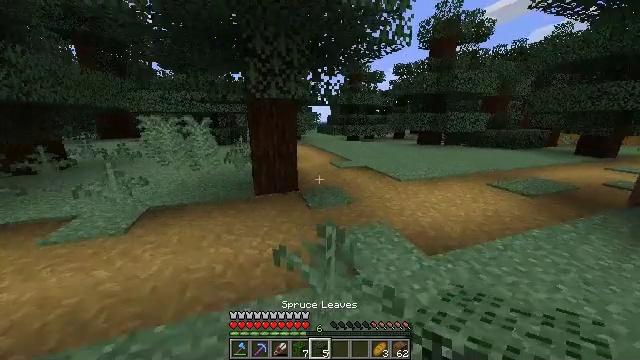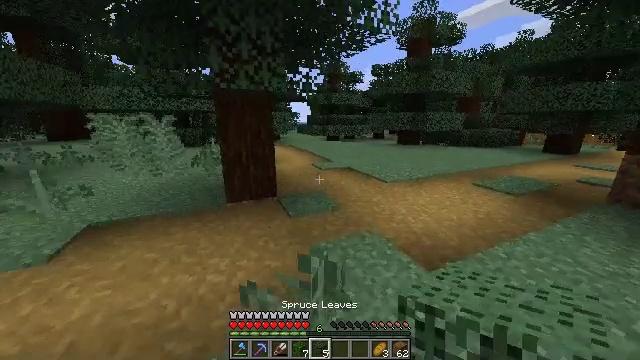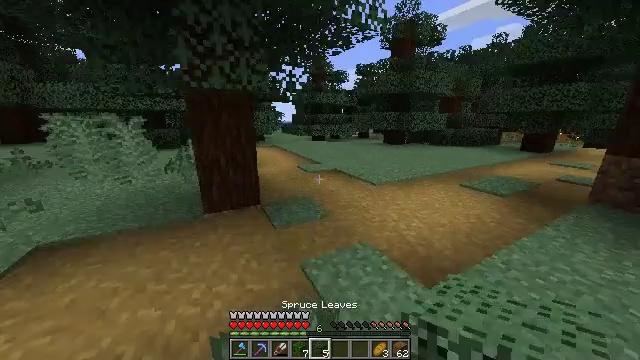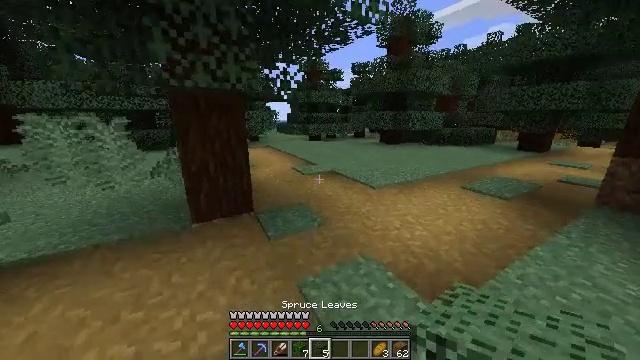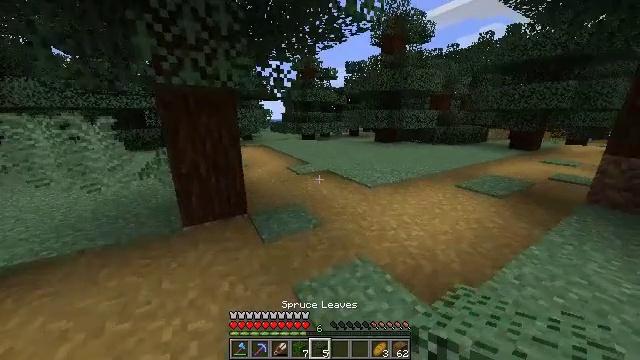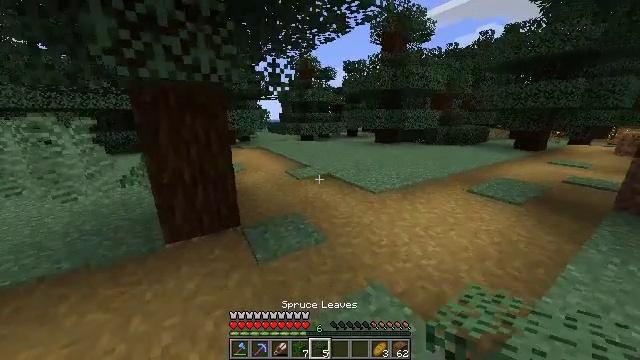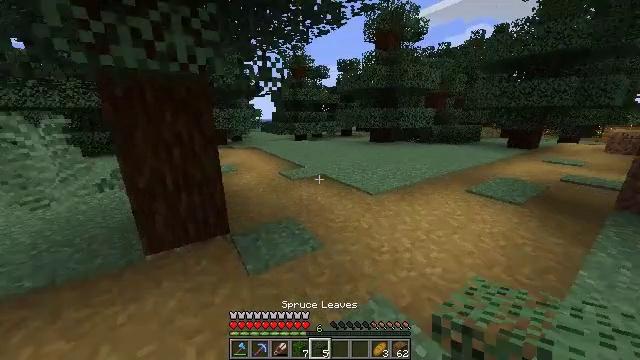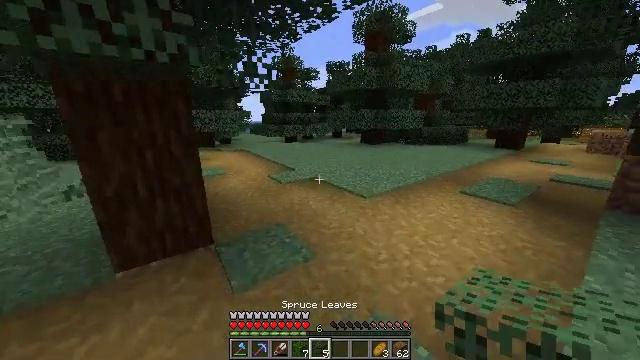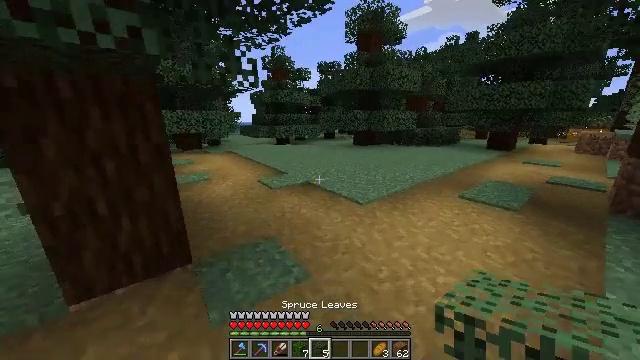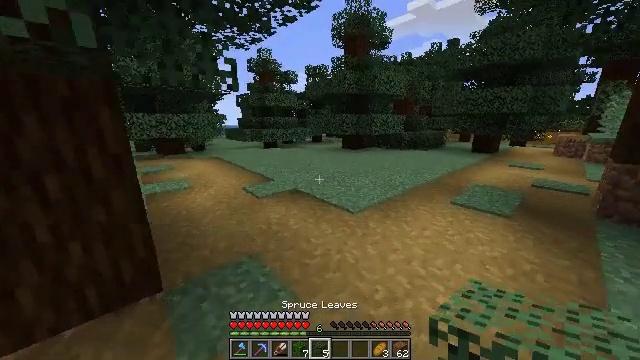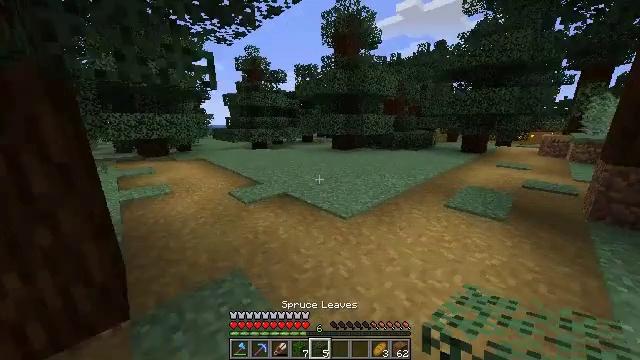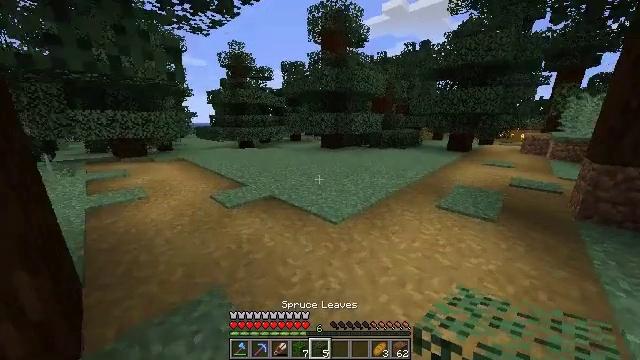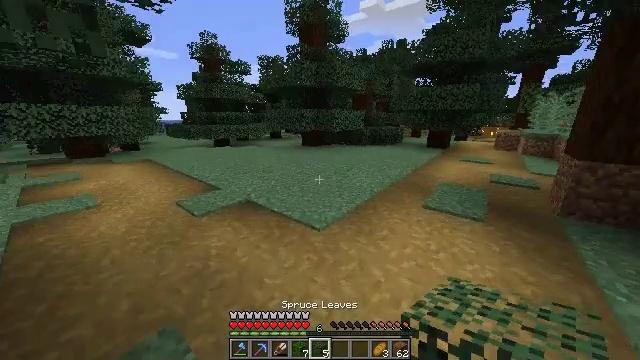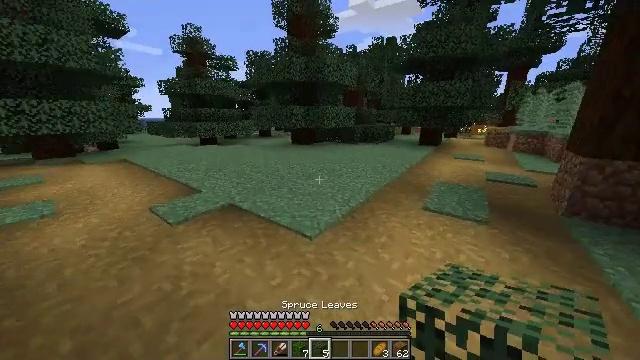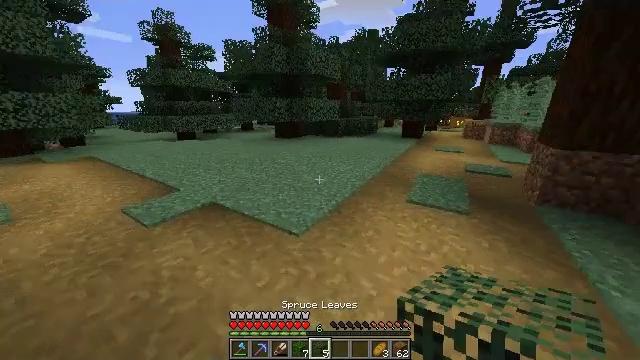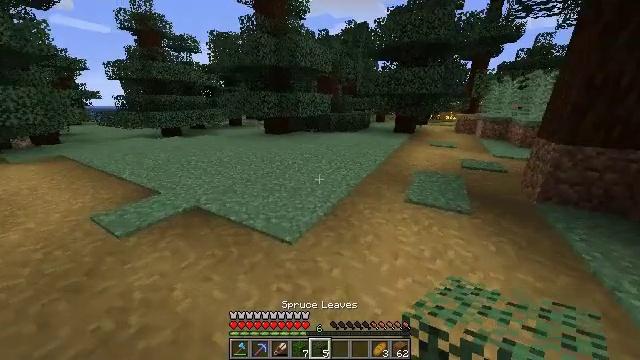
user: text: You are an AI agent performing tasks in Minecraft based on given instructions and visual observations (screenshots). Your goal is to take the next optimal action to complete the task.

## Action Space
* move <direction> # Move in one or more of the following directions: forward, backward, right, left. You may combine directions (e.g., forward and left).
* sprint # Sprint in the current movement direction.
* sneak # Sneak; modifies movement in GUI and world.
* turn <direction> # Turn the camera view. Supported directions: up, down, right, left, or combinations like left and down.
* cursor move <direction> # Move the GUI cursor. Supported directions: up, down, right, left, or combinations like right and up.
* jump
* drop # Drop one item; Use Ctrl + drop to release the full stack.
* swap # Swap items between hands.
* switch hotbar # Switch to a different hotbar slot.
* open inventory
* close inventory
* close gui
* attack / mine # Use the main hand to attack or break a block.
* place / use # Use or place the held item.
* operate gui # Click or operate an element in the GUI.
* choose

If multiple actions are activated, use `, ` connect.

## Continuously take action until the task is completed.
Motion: motion action
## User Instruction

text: Drop spruce leaves.
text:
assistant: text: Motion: move forward, turn right
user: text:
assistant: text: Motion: move forward, turn right
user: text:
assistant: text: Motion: move forward, turn right
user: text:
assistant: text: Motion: move forward, turn right
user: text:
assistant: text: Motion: move forward
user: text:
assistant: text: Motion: move forward, turn right
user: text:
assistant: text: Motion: move forward, sprint, turn right
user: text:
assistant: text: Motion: move forward, sprint, turn right
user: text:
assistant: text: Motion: move forward, sprint, turn right
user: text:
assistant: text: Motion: move forward, turn right
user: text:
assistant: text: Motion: move forward, turn right
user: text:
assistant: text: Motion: move forward, turn right
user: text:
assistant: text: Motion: move forward, turn right
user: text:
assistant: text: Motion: move forward, turn right and down
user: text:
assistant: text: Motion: move forward, sprint, turn right and down
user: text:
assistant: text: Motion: move forward, sprint
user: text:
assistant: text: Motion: move forward, sprint
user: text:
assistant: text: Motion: move forward, sprint
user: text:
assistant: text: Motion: move forward, sprint
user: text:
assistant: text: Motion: move forward, sprint, turn up, drop
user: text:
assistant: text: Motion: move forward, sprint, drop
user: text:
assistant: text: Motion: move forward, sprint, turn left, drop
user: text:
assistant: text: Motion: move forward, sprint
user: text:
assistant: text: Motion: move forward, sprint
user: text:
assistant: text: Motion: sprint